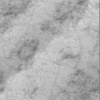
Label: not_dusty